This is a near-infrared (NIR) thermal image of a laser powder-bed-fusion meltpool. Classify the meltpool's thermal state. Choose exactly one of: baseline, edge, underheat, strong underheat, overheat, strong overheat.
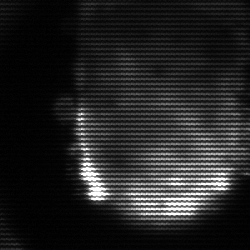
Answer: baseline